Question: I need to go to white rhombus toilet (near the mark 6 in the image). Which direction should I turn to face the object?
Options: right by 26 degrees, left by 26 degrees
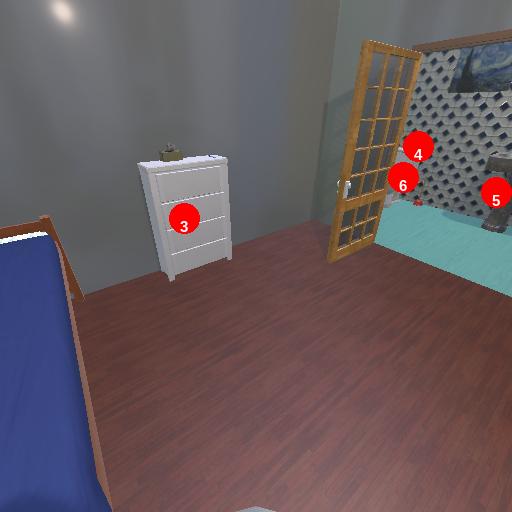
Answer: right by 26 degrees